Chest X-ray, PA view. Patient: 32 years old, sex F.
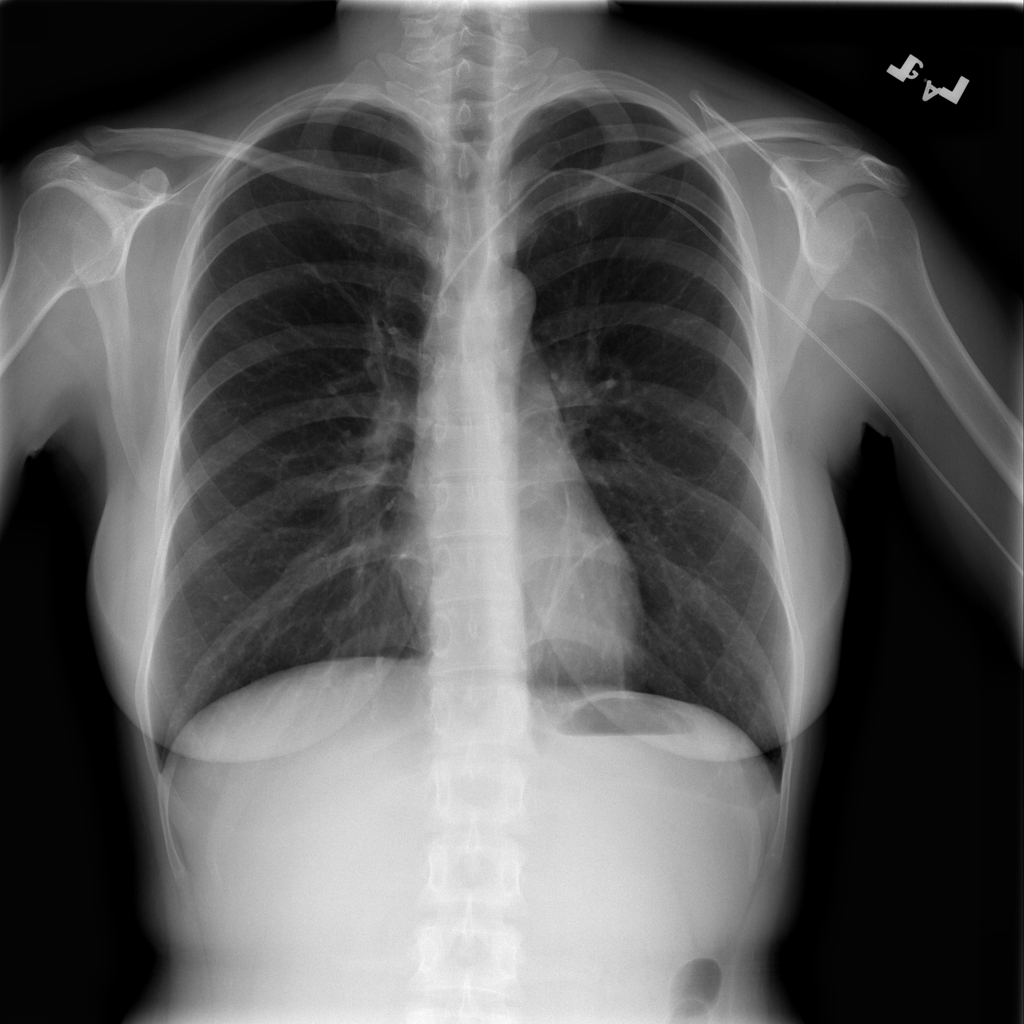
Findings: Effusion